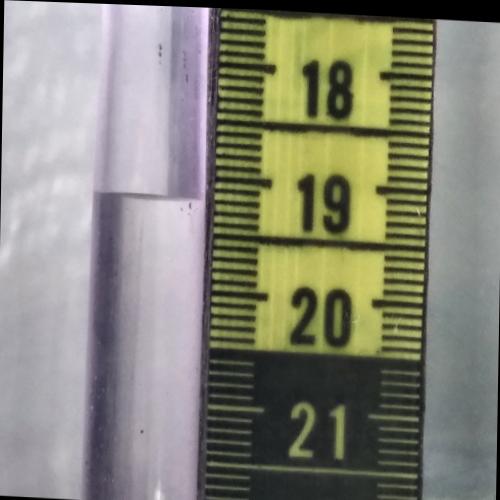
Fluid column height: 19.2 cm